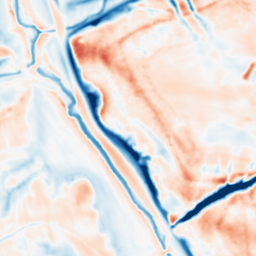
Category: multiscale
Decomposition family: dog_multiscale
Decomposition parameters: sigma_ratio: 2
n_scales: 3
base_sigma: 1
Upsampling method: bicubic_3x
Upsampling parameters: scale: 3
Upsampling scale: 3